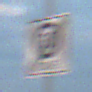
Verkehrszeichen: EndeZone30
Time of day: SunriseSunset
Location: Outdoor (Nature)
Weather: PartlyCloudy
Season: NotSpecified
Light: Natural